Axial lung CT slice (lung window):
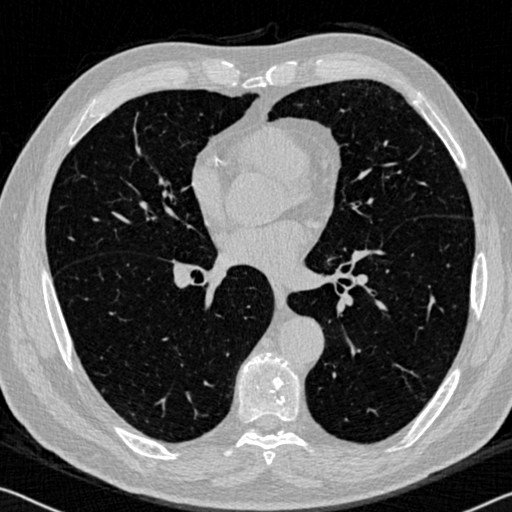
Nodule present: no